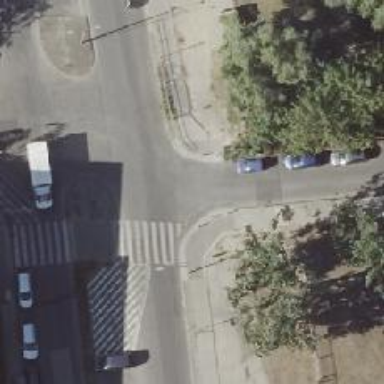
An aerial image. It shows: Unmarked crossing on footway.